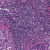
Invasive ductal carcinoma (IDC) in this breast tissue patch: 0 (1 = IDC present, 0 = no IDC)